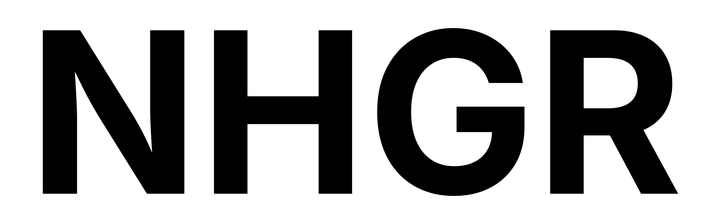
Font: Inter_Bold